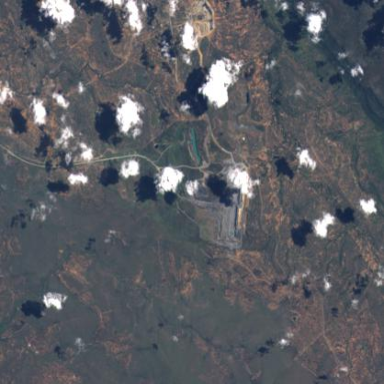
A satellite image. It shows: Industrial area used for mining.